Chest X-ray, PA view. Patient: 45 years old, sex M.
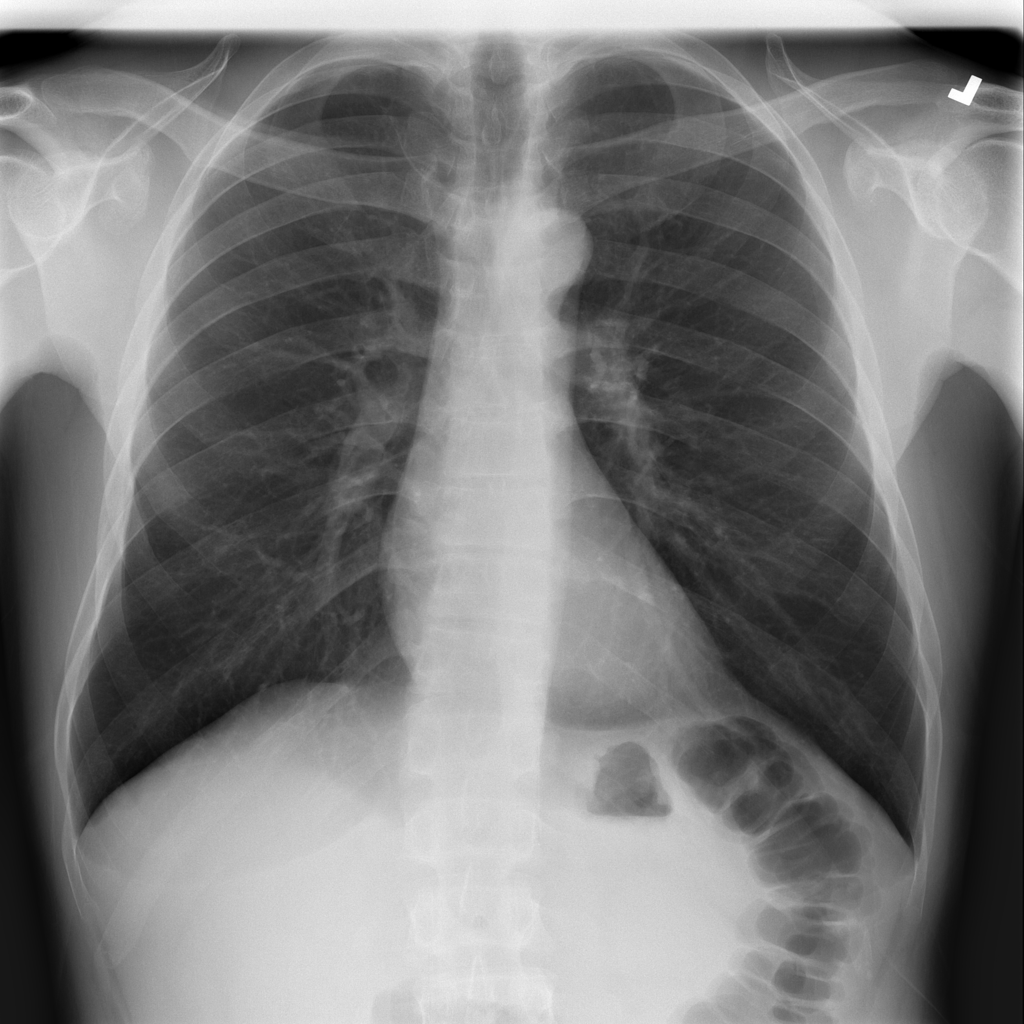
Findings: No Finding